Question: I have been working with this for some time and can't find any reasonable explanation for why the names of my x and y axis are the correct color, but not the title.
'''
p <- ggplot(movies, aes(x=budget, y=rating))+
geom_point(shape=1) +
theme(axis.title.x = element_text(colour = "#7F3D17"),
axis.title.y = element_text(colour = "#7F3D17"),
axis.title = element_text(colour = "#7F3D17"),
panel.background = element_rect(fill='#FFD197'),
panel.grid.major = element_blank(),
panel.grid.minor = element_blank(),
panel.border = element_blank()) +
labs(x="Budget (in millions)", y="Rating", title="Scatterplot of budget vs movies")
p
'''
The scatterplot looks like this (notice that the title is still black):

If anyone could help I would greatly appreciate it.
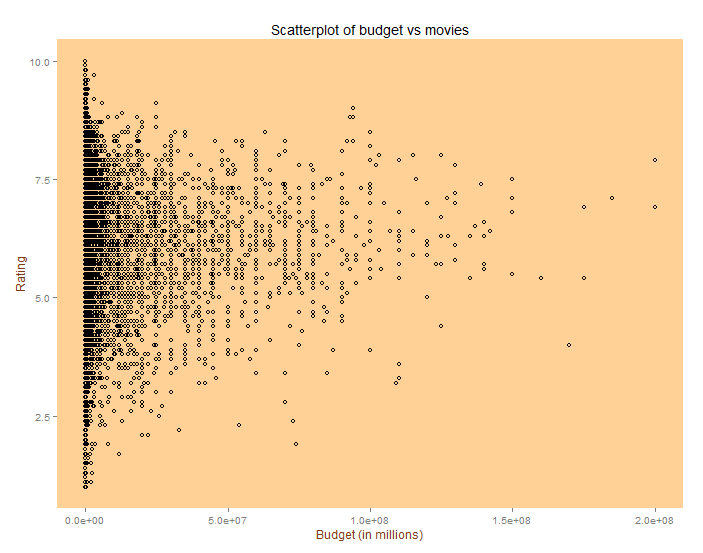
Answer: You are using 'axis.title = element_text(colour = "#7F3D17")' to get the right color for the title. But you should be using 'plot.title = element_text(colour = "#7F3D17")'.
With 'axis.title' you define the setting for both axis, whereas with 'axis.title.x' or 'axis.title.y' you define the setting for the or specifically.
Because you are using the same color for all the titles, you can also use 'title = element_text(colour = "#7F3D17")' which should set the color of the , and to the same color.